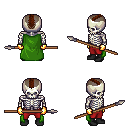
a pixel art fantasy rpg character, male body template, skeleton, green cape, red pants, brown short mohawk hairstyle, gold gloves, black shoes, spear, four views (front, back, left, right), 2x2 character sprite sheet, small pixel art, hard edges, no anti-aliasing